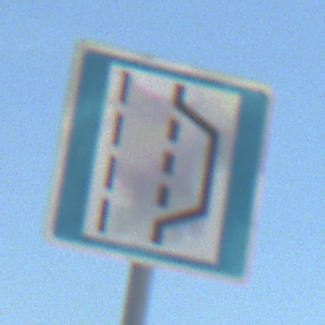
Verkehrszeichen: NothalteUndPannenbucht
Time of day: Midday
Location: Outdoor (Suburban)
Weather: PartlyCloudy
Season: NotSpecified
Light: Natural